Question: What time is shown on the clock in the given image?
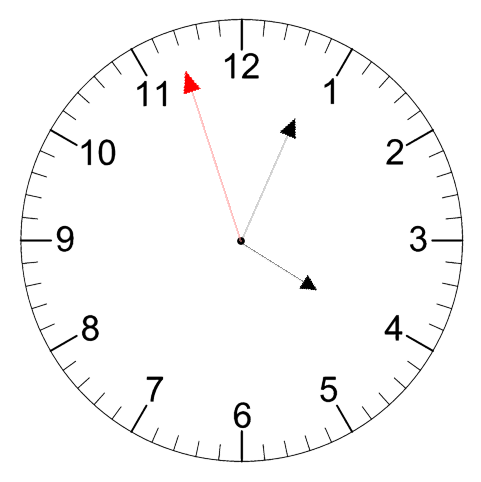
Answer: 04:03:57